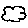
Label: cloud